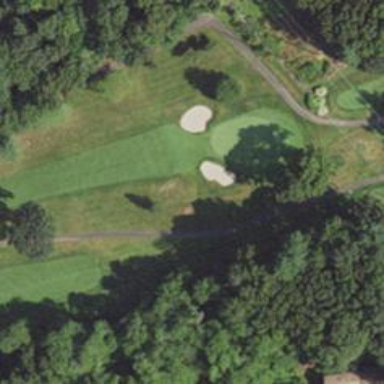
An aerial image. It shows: Grassy area designated as golf fairway.